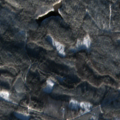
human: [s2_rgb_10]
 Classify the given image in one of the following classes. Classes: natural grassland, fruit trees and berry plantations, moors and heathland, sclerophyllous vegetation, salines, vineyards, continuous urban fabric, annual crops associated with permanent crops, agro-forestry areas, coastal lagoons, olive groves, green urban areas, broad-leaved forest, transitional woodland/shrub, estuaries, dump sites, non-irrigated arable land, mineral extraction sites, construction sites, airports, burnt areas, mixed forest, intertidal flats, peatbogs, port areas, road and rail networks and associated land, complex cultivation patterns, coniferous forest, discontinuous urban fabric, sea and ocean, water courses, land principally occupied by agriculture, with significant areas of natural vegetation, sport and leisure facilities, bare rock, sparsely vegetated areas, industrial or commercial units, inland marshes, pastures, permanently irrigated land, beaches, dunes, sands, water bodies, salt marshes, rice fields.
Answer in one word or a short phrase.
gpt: coniferous forest, mixed forest, transitional woodland/shrub